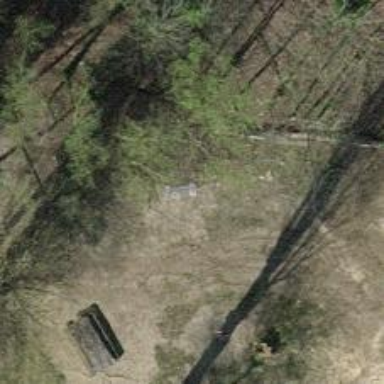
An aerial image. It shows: Bench for seating.